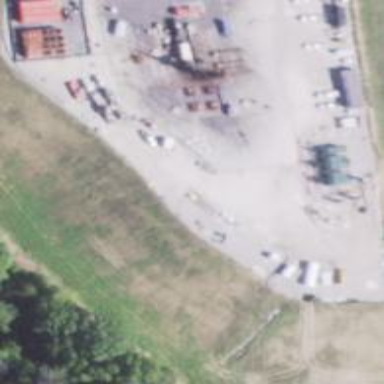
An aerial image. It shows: Storage tank that is man-made.